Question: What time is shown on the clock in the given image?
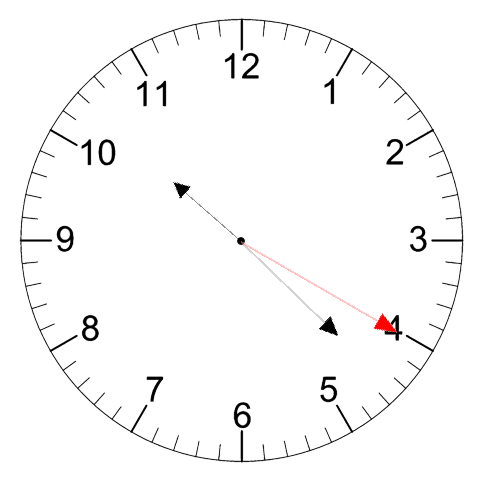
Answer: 10:22:20